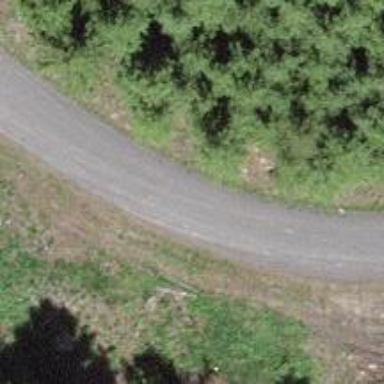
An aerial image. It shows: Well-maintained track road of grade 1.